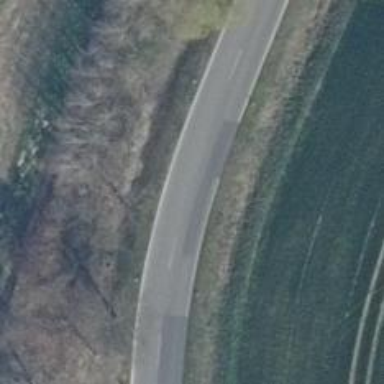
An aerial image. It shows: Secondary road with asphalt surface.